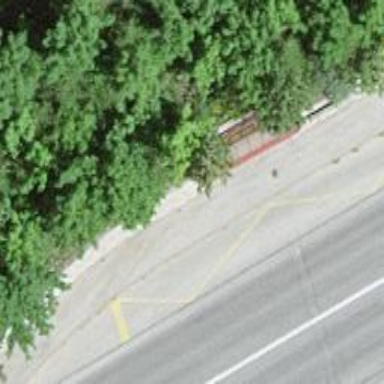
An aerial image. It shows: Bus stop with shelter. It is platform for public transport.